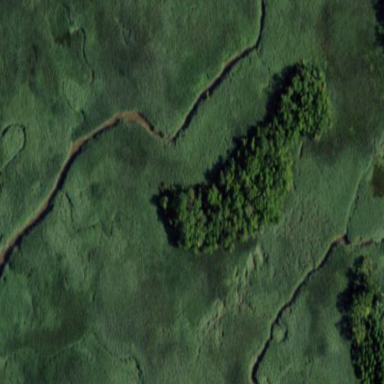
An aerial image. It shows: Swamp in wetland area.